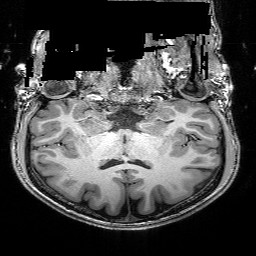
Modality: T1w
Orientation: sagittal
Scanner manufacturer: siemens
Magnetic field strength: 3 T
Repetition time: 2.25 s
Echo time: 0.00418 s